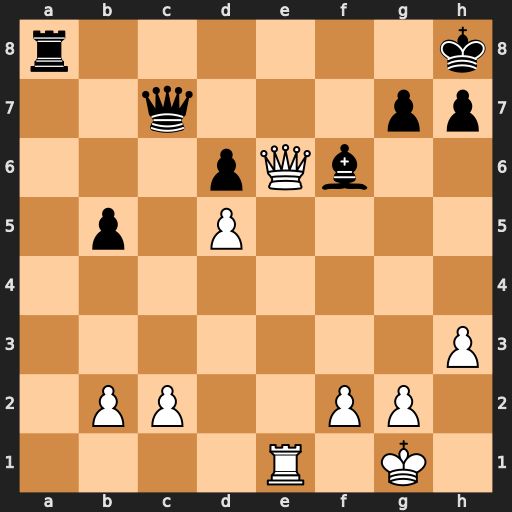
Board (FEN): r6k/2q3pp/3pQb2/1p1P4/8/7P/1PP2PP1/4R1K1
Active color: w
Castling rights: -
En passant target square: -
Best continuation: Qe8+ Rxe8 Rxe8#